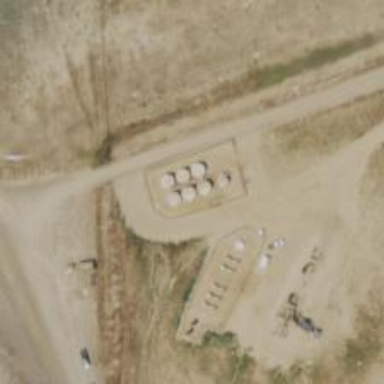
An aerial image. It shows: Storage tank that is man-made.